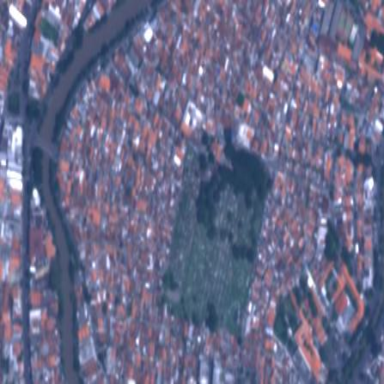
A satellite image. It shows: Cemetery.